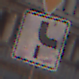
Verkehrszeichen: VerlaufVorfahrtsstrasse10
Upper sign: VorfahrtGewaehren
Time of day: SunriseSunset
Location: Outdoor (Urban)
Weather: Clear
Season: NotSpecified
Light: Natural